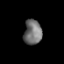
Tissue: prostate
Cell type: T cells
Senescence score: 0.7016
Nuclear area (px): 443
Mean DAPI intensity: 111.598